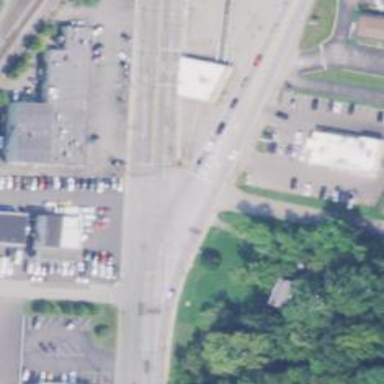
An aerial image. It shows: Solid stop line on the road marking.